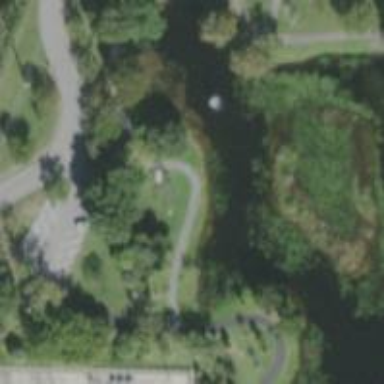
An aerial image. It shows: Disc golf hole.